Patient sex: F
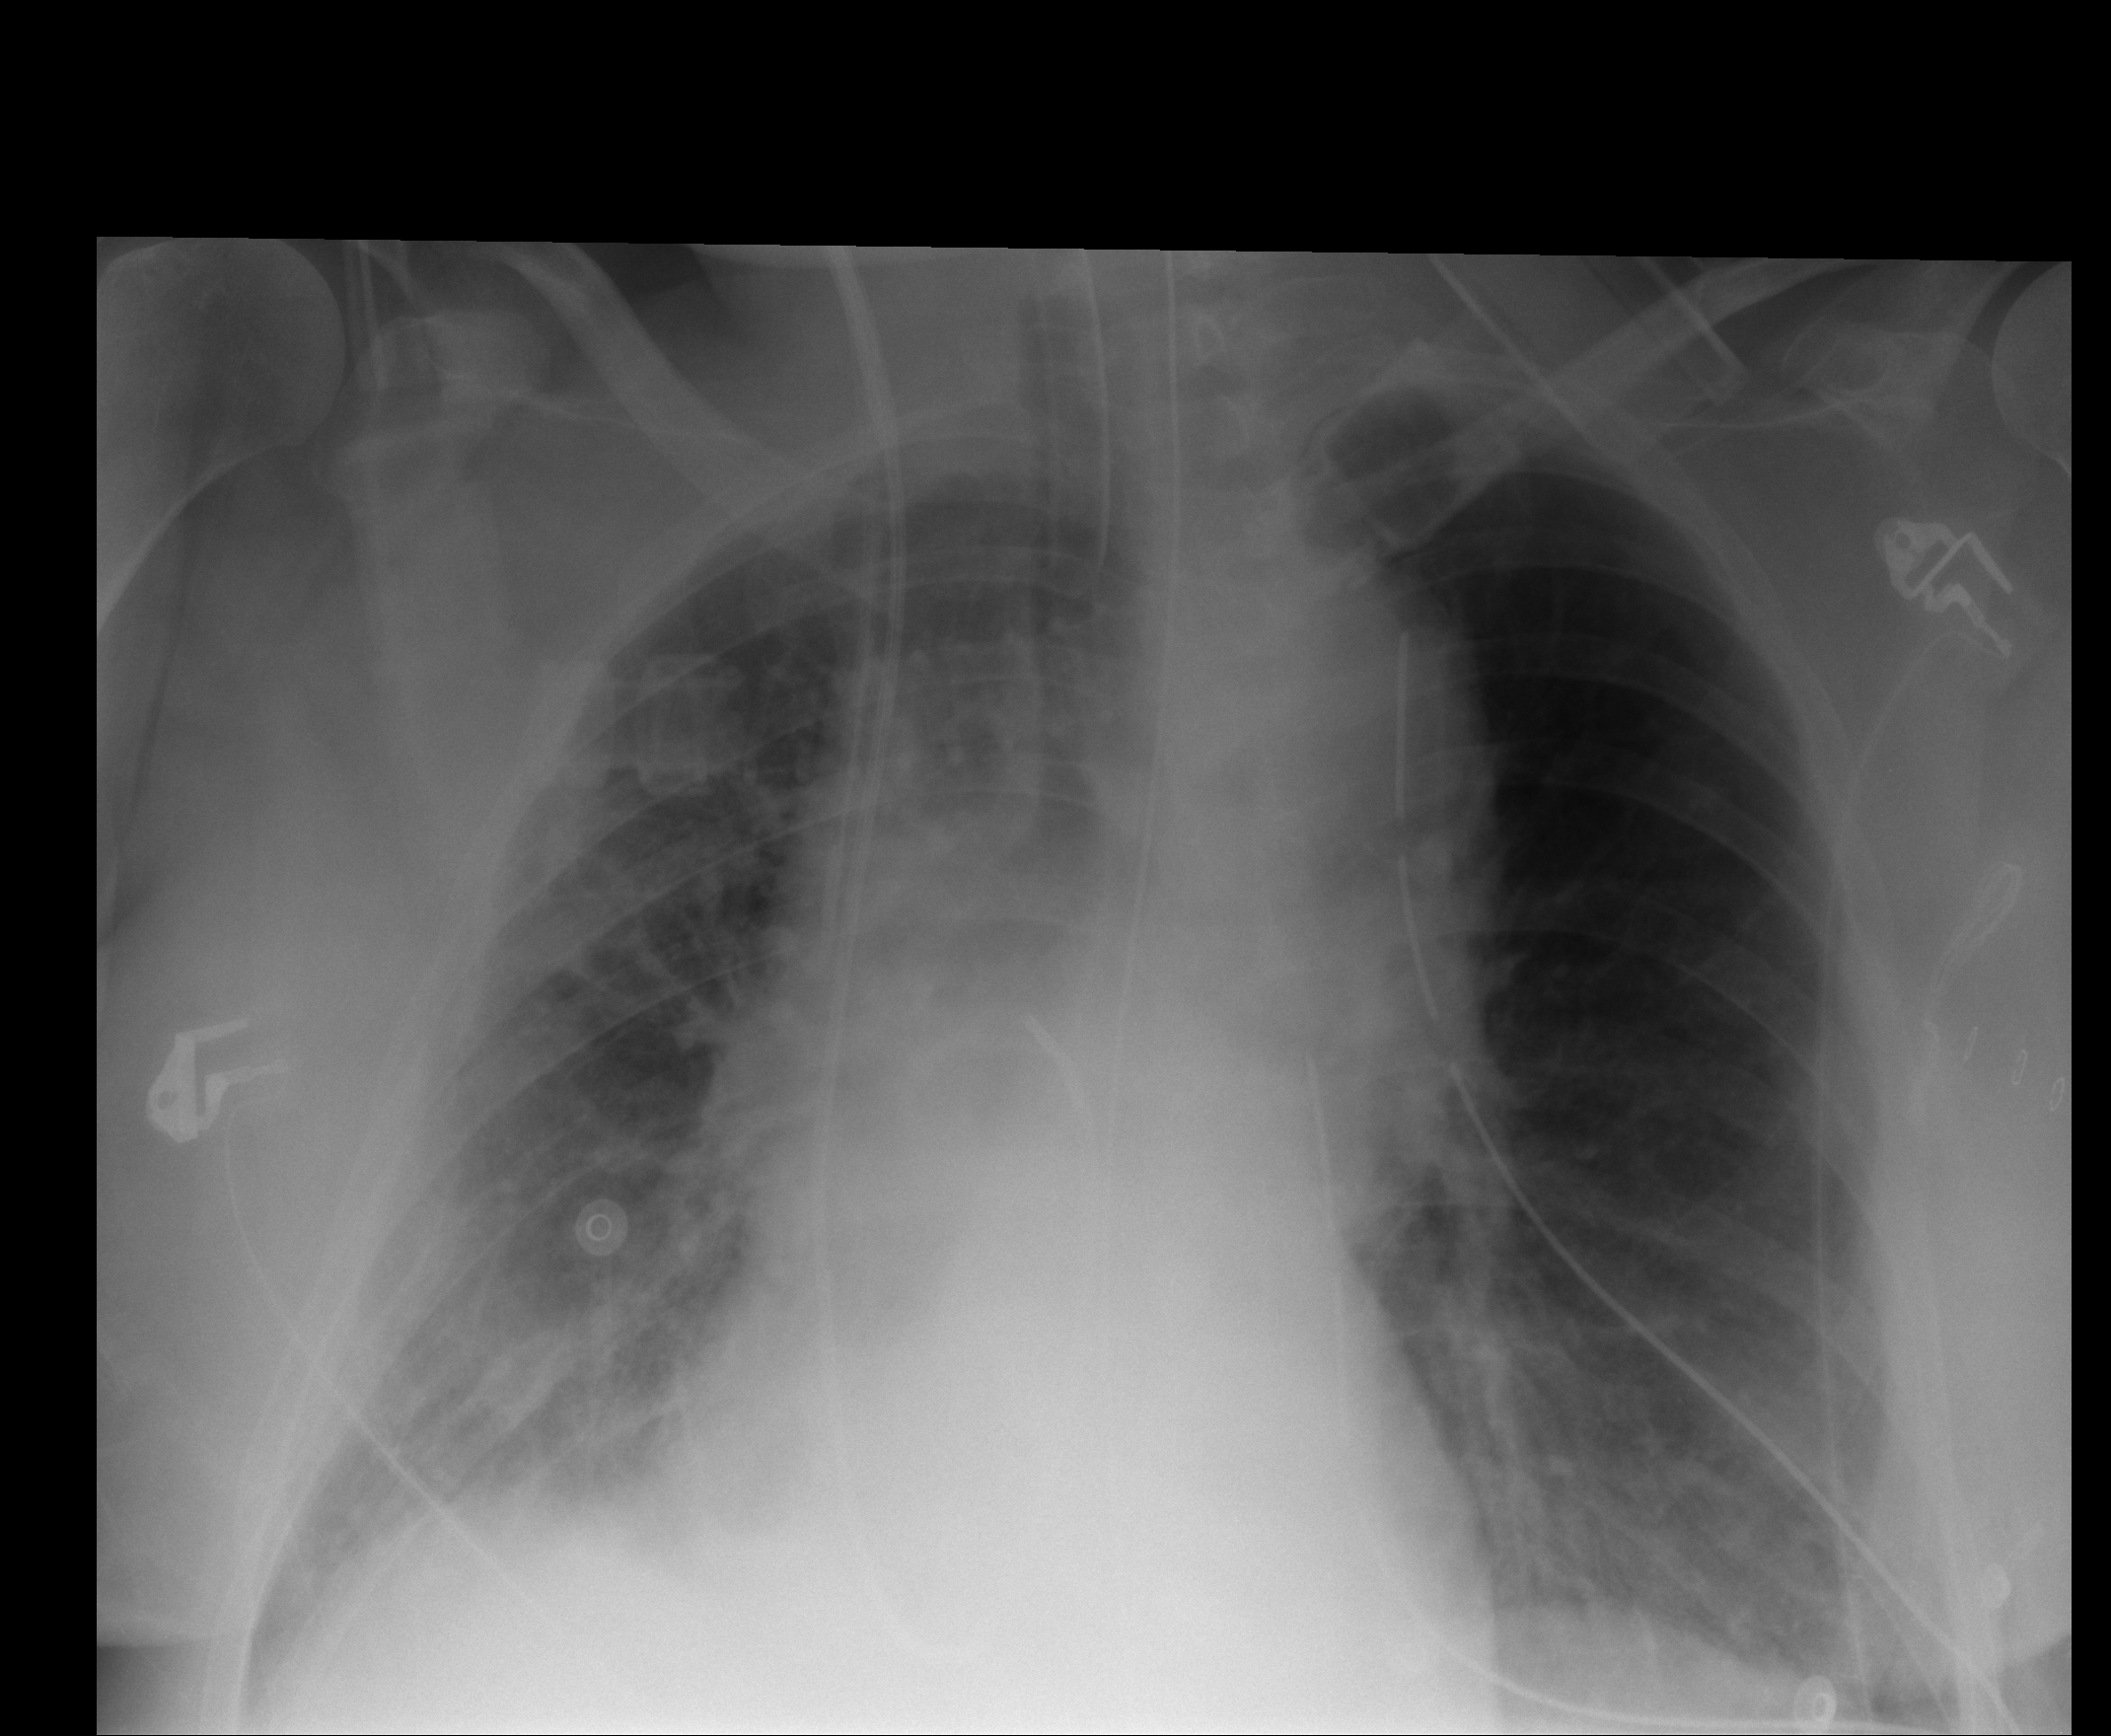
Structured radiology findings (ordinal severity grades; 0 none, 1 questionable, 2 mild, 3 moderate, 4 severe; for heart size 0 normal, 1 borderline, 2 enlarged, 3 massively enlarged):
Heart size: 2
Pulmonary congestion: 0
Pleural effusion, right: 2
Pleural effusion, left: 1
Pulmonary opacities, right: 3
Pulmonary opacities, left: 0
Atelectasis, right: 3
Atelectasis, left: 0